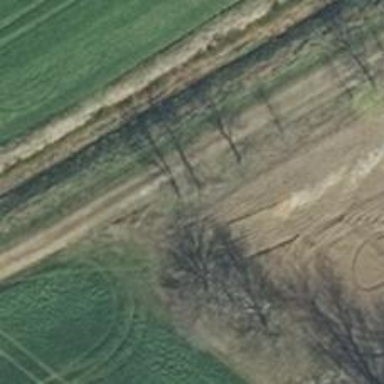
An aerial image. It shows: Grass track with grade4 quality surface.